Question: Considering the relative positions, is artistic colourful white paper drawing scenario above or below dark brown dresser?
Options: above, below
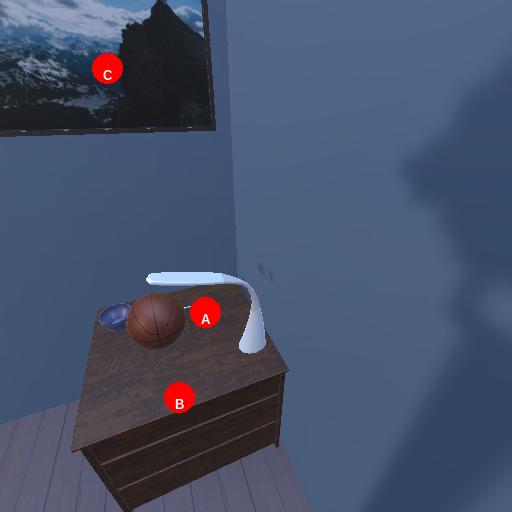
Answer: above